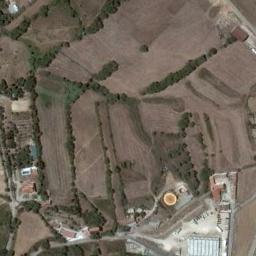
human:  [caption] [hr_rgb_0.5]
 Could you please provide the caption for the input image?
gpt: There are many green plants on the terrace .

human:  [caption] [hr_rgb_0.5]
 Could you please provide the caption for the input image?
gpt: The bare terrace is next to some houses and trees .

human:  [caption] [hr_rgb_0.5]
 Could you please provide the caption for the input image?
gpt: Houses and paths along a small patch of brown terraces .

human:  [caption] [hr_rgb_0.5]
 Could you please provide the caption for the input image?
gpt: Many trees are planted in the terraces which are in the middle of the image .

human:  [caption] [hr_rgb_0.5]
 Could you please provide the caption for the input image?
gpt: There are some buildings beside the terraces .